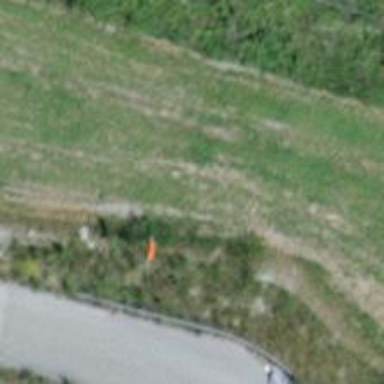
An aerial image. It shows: Pole supporting roof covering pipeline marker.